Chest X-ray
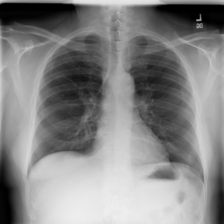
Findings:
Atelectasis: negative
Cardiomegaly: negative
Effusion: negative
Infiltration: negative
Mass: negative
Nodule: negative
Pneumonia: negative
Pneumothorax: negative
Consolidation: negative
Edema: negative
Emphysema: negative
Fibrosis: negative
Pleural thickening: negative
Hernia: negative